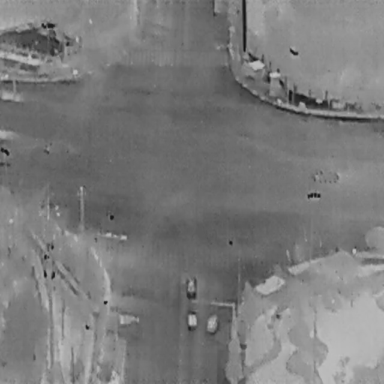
There are three Cars in the infrared image.